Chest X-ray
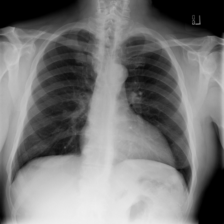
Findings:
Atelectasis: negative
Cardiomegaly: negative
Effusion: negative
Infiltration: negative
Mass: negative
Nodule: negative
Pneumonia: negative
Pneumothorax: negative
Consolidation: negative
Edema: negative
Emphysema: negative
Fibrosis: negative
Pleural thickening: negative
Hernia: negative